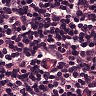
Metastatic tissue present: no